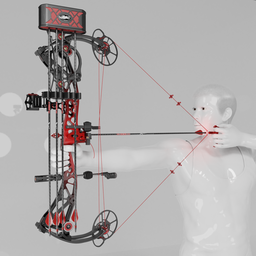
Label: tools